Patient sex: F
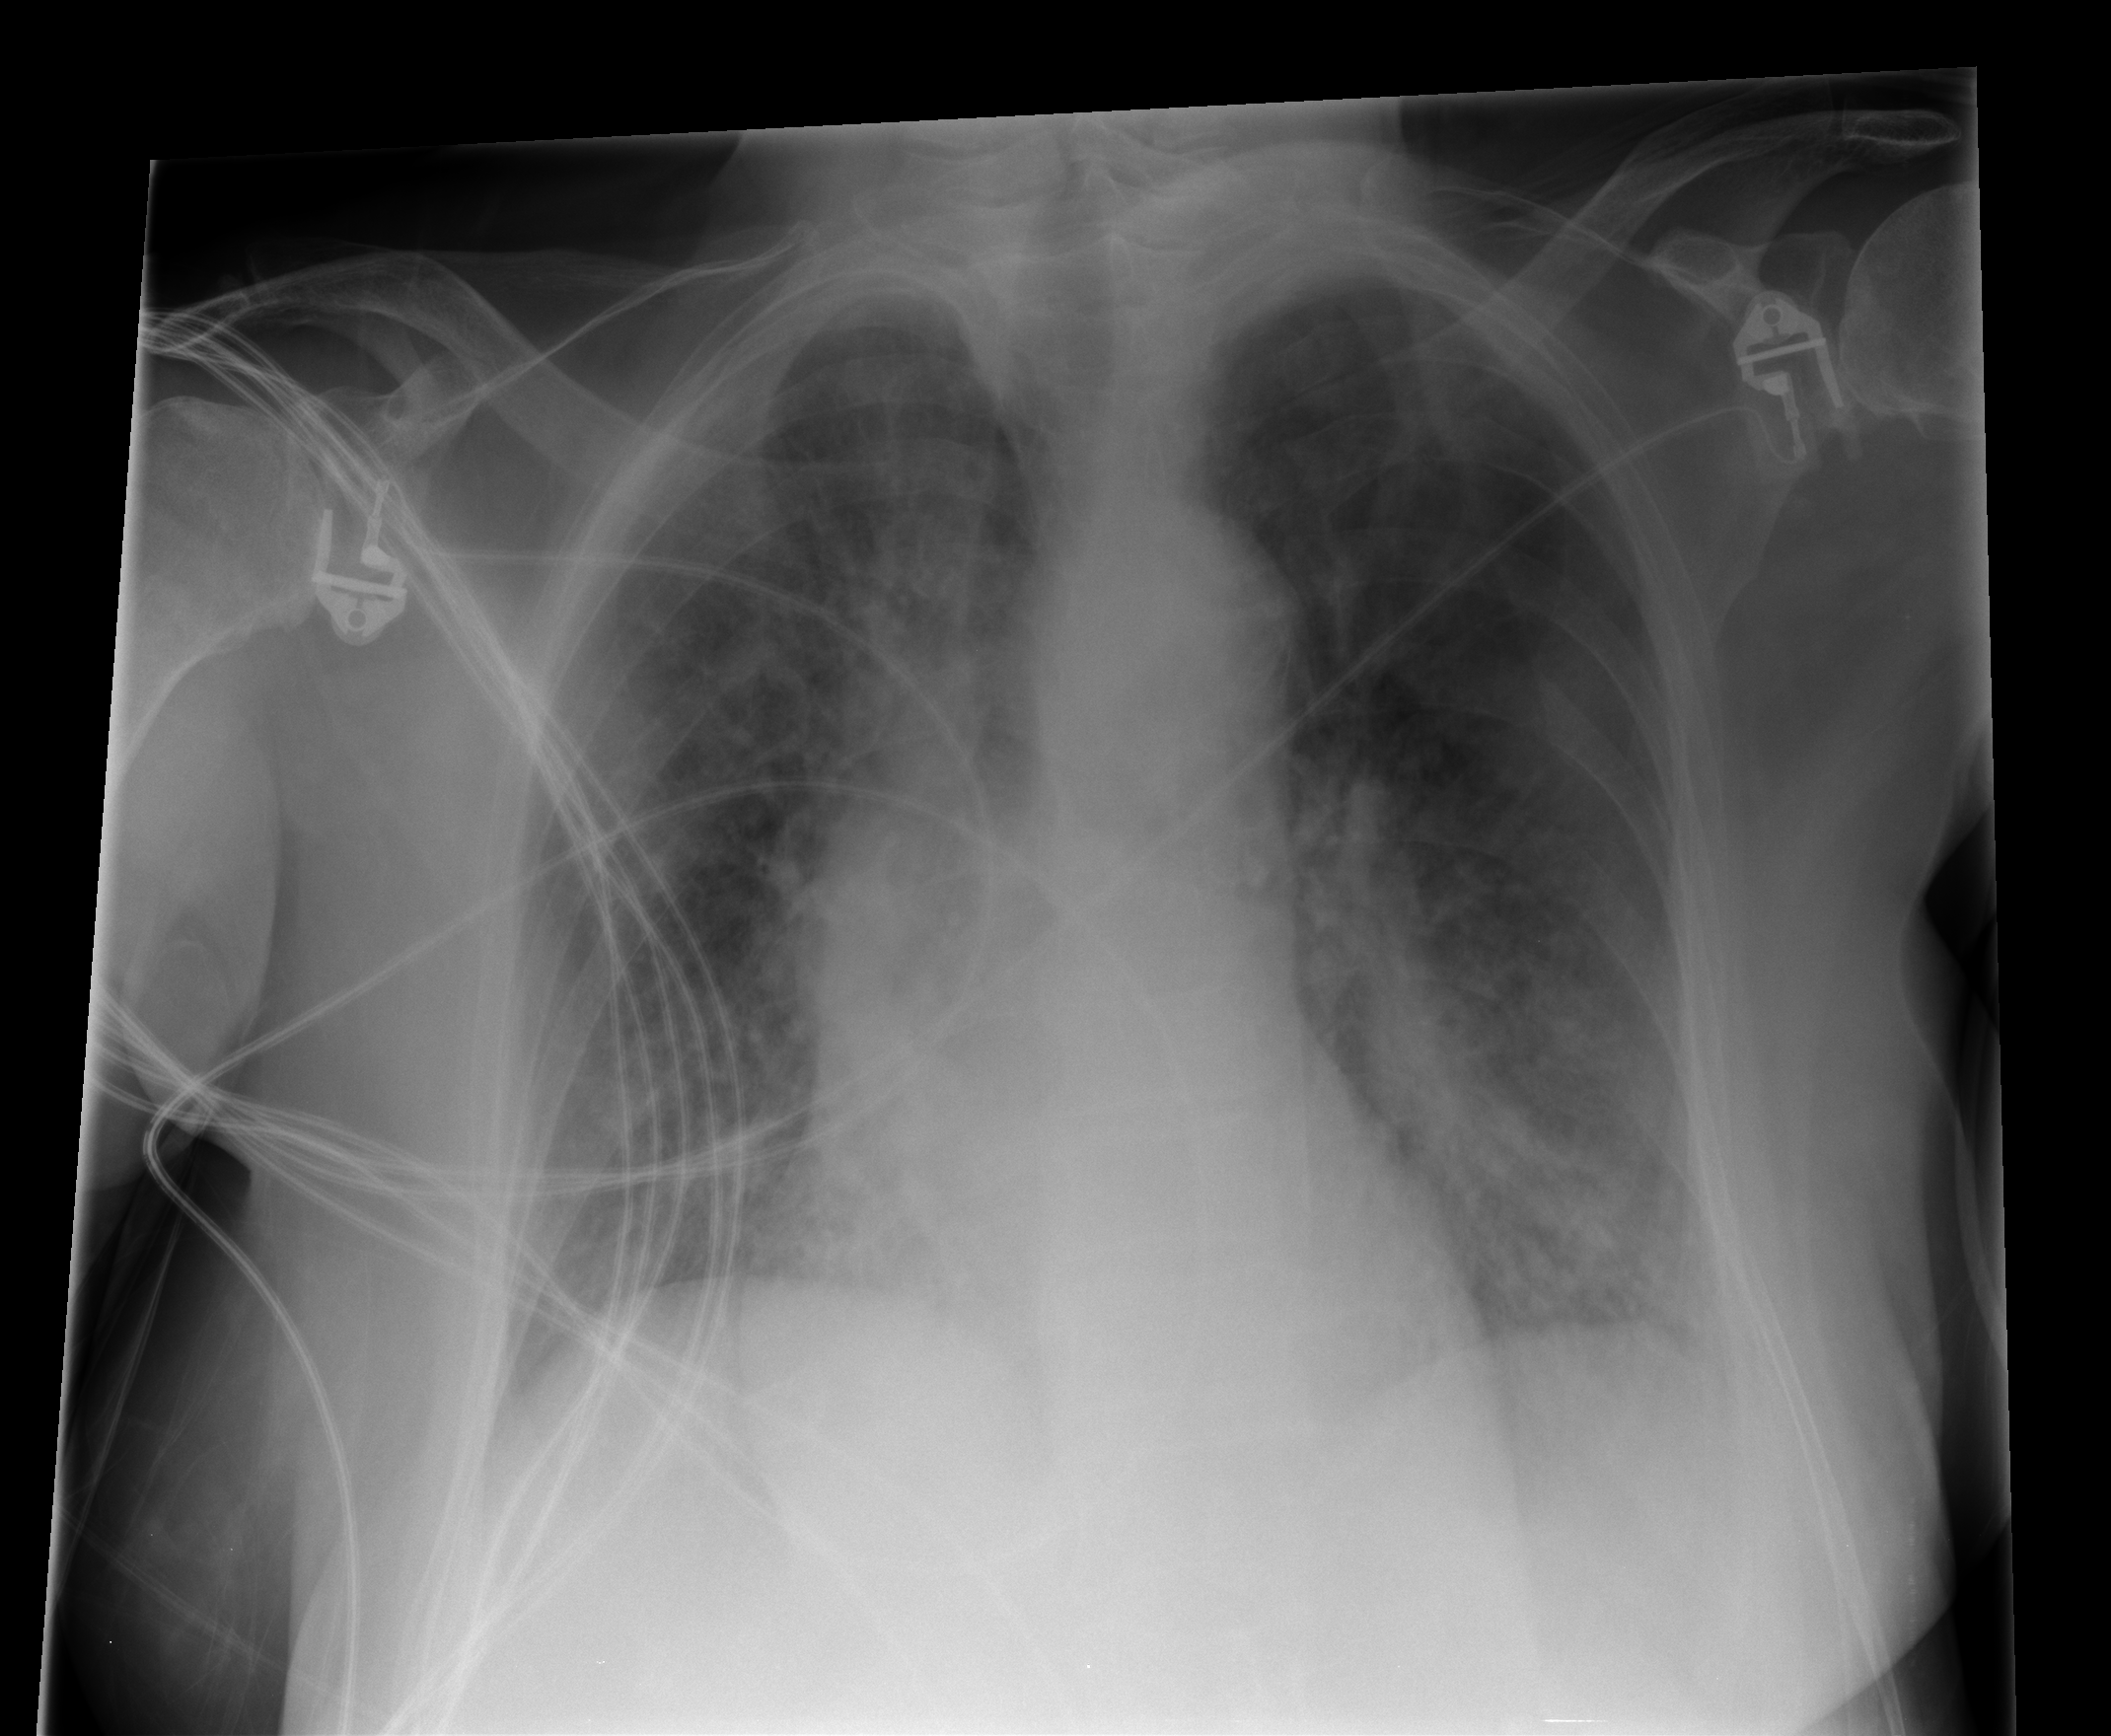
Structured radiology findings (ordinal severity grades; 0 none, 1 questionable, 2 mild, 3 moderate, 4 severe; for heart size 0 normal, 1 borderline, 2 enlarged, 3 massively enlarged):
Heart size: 1
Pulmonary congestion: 2
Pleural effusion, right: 0
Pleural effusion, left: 1
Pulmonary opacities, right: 2
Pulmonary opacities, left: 2
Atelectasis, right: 0
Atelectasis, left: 2